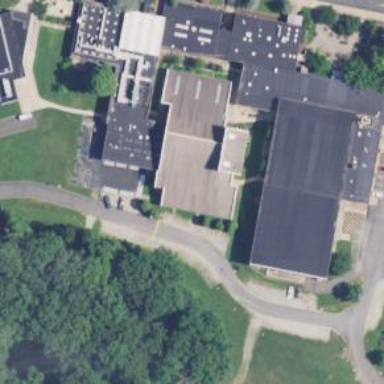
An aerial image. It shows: School building.